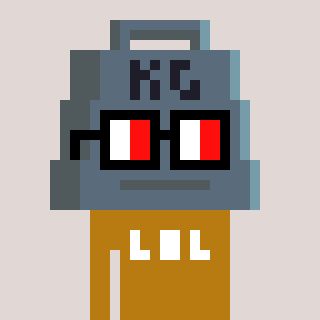
a pixel art character with square glasses with black frames and red eyes, a weight-shaped head and a gold-colored body on a warm background